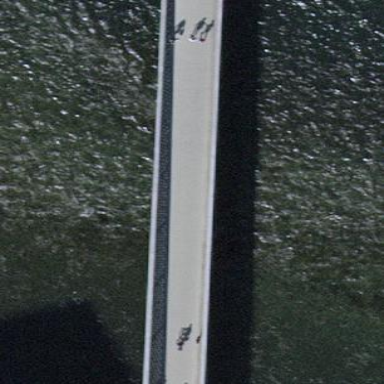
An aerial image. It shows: Man-made bridge.